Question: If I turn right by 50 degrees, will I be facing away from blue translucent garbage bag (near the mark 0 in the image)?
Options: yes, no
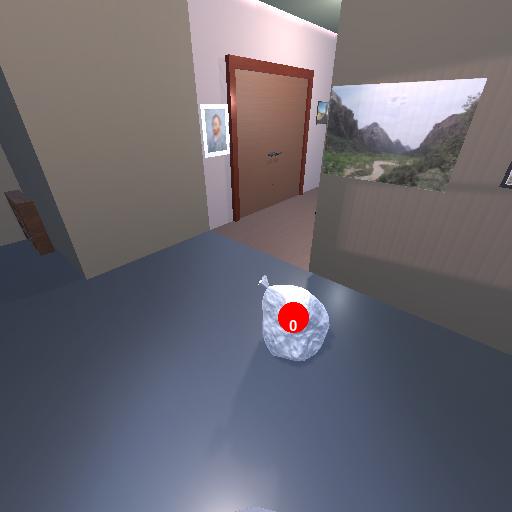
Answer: yes